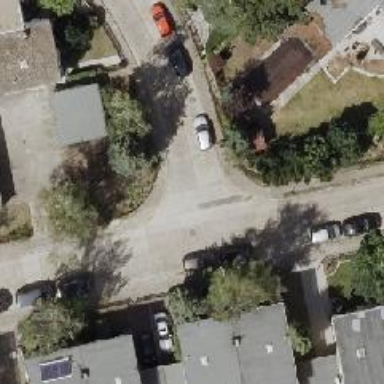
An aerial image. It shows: Residential road.